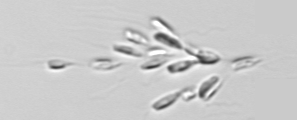
Label: Dinobryon